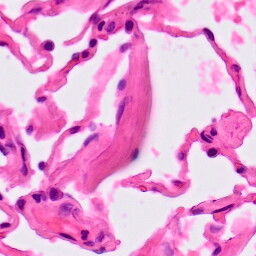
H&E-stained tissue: Lung